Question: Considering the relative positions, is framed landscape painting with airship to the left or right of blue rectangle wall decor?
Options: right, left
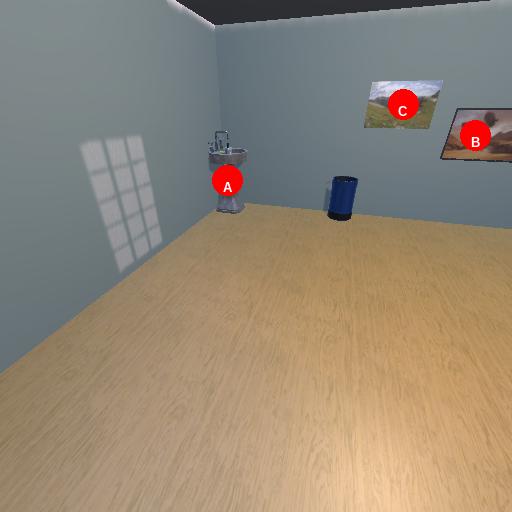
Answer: right